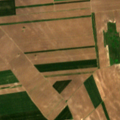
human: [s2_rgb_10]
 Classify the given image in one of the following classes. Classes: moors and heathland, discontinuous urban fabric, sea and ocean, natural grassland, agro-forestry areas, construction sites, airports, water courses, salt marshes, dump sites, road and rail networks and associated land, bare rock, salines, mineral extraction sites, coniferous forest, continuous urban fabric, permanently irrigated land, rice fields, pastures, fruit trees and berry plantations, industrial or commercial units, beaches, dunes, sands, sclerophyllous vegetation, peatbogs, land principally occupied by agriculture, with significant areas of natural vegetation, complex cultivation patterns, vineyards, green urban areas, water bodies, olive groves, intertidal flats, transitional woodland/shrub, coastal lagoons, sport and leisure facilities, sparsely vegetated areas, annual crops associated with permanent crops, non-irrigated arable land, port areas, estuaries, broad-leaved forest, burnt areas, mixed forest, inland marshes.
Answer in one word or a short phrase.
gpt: non-irrigated arable land